Breast ultrasound image
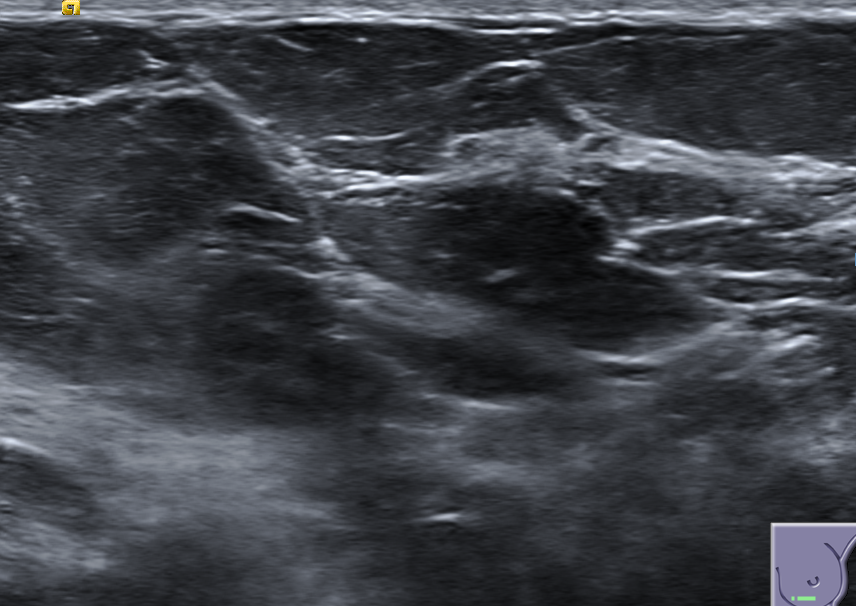
Diagnosis: normal